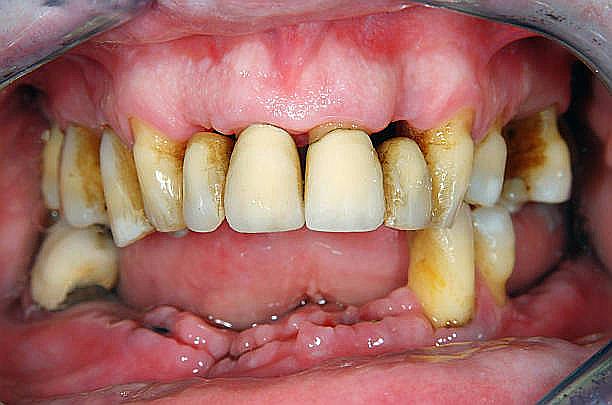
Condition: Calculus